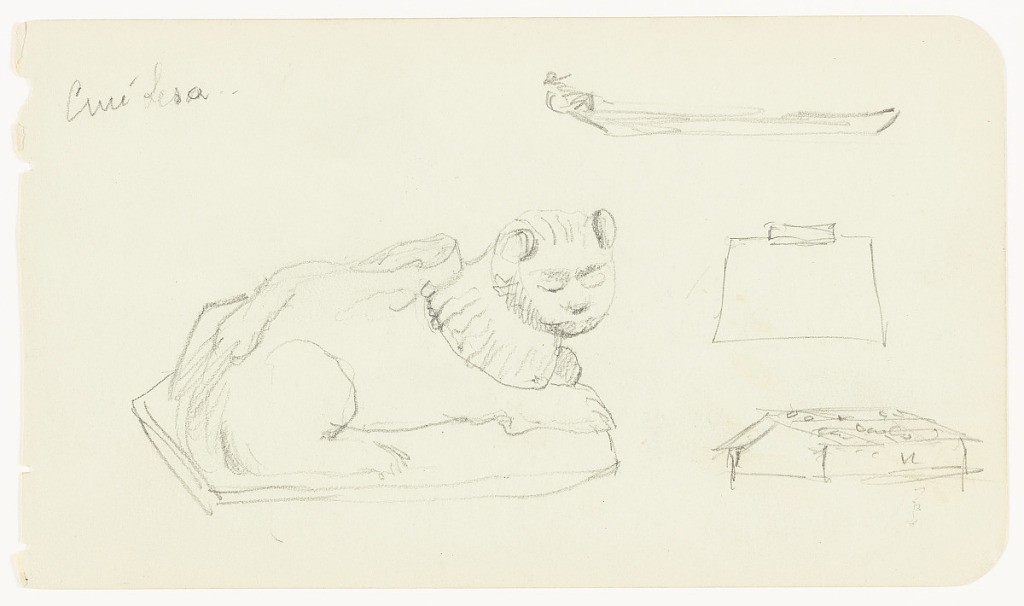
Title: Mixed Sketches with a Lion Statue, Mexico
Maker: Frederic Edwin Church, American, 1826–1900
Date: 1883–1884
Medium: Graphite on light green wove paper; verso: graphite
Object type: Drawing
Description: Mixed sketches from Mexico including a figure in a canoe viewed in right profile at upper right, architectural designs and an obliquely viewed building at lower right, and at left, a statue of a lion or jaguar that turns its head toward the viewer, is visible. The lion is carved out of solid rock and affixed to a flat pedestal. Lion statue is possibly a Pre-Columbian artifact.

Verso: Sketch of a statue of a lion in Mexico, facing left. It is affixed to a flat surface as it arches its back upwards and turns its head toward the viewer. Striations around its neck and head likely represent its mane.